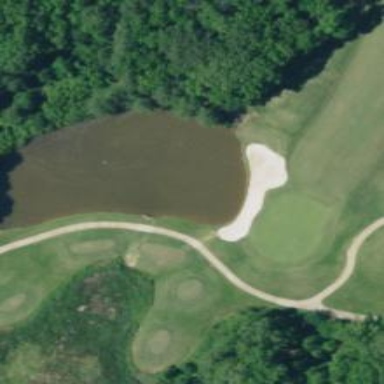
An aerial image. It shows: Water hazard on golf course. The hazard is natural water feature.